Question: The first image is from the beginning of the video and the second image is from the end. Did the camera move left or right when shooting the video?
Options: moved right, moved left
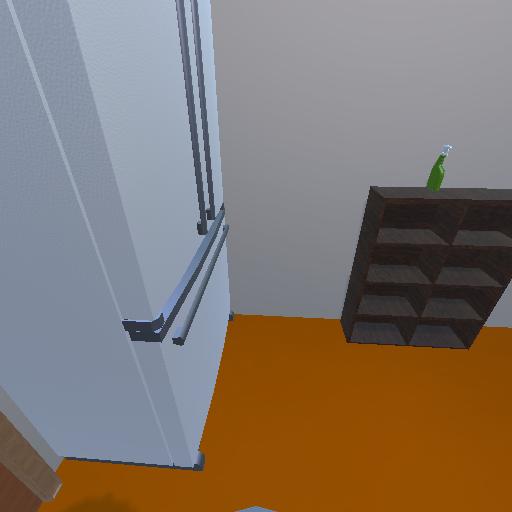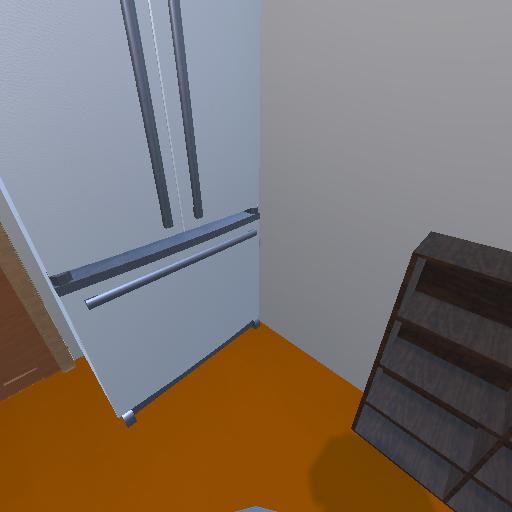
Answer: moved right